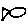
Label: fish